高二 · 代数
已知函数 $f(x)=\left|\cos \left(2 x-\frac{\pi}{6}\right)-\cos \left(2 x-\frac{\pi}{2}\right)\right|$, 给出下列四个结论:

(1) $f(x)$ 的值域是 $[0,1]$;

(2) $f(x)$ 是以 $\frac{\pi}{2}$ 为最小正周期的周期函数;
(3) $f(x)$ 在 $[0,2 \pi]$ 上有 4 个零点;

(4) $f(x)$ 在区间 $\left[\frac{\pi}{6}, \frac{2 \pi}{3}\right]$ 上单调递增.

其中所有正确结论的编号是
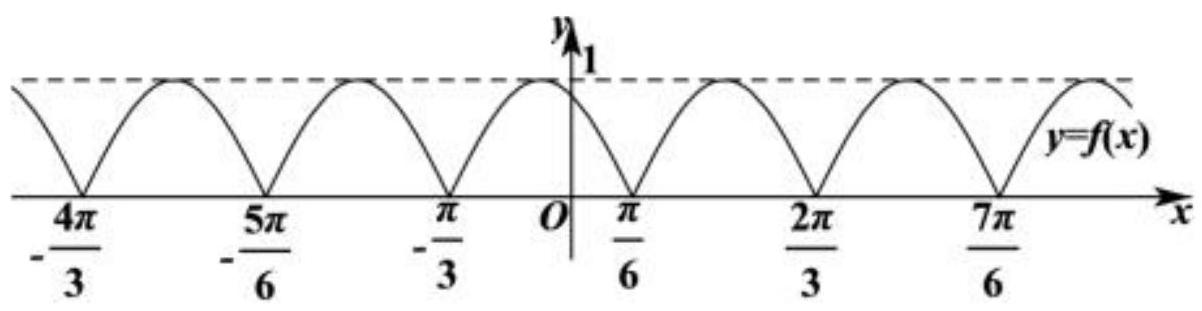
答案: (1)(2)(3)
解析: 因为 $f(x)=\left|\cos \left(2 x-\frac{\pi}{6}\right)-\cos \left(2 x-\frac{\pi}{2}\right)\right|=\left|\frac{\sqrt{3}}{2} \cos 2 x+\frac{1}{2} \sin 2 x-\sin 2 x\right|$

$=\left|\frac{\sqrt{3}}{2} \cos 2 x-\frac{1}{2} \sin 2 x\right|=\left|\cos \left(2 x+\frac{\pi}{6}\right)\right|$

对于(1), $\because-1 \leq \cos \left(2 x+\frac{\pi}{6}\right) \leq 1$, 则 $f(x)=\left|\cos \left(2 x+\frac{\pi}{6}\right)\right| \in[0,1]$, (1)正确;

对于(2), $\because f\left(x+\frac{\pi}{2}\right)=\left|\cos \left[2 \times\left(x+\frac{\pi}{2}\right)+\frac{\pi}{6}\right]\right|=\left|-\cos \left(2 x+\frac{\pi}{6}\right)\right|=\left|\cos \left(2 x+\frac{\pi}{6}\right)\right|$

$=f(x)$,

作出函数 $f(x)$ 的大致图象, 如图所示.

由图可知, 函数 $f(x)$ 的最小正周期为 $\frac{\pi}{2}$, (2)正确;

对于(3), 当 $x \in[0,2 \pi]$ 时, $2 x+\frac{\pi}{6} \in\left[\frac{\pi}{6}, \frac{25 \pi}{6}\right]$,

由 $f(x)=\left|\cos \left(2 x+\frac{\pi}{6}\right)\right|=0$, 可得 $2 x+\frac{\pi}{6}=\frac{\pi}{2}+k \pi(k \in \mathbf{Z})$ ，

可得 $x=\frac{\pi}{6}+\frac{k \pi}{2}(k \in \mathbf{Z})$,

分别令 $k=0 、 1 、 2 、 3$, 可得 $x=\frac{\pi}{6} 、 \frac{2 \pi}{3} 、 \frac{7 \pi}{6} 、 \frac{5 \pi}{3}$,

所以, 函数 $f(x)$ 在在 $[0,2 \pi]$ 上有 4 个零点, (3)正确;

对于(4), 当 $x \in\left[\frac{\pi}{6}, \frac{2 \pi}{3}\right]$ 时, $2 x+\frac{\pi}{6} \in\left[\frac{\pi}{2}, \frac{3 \pi}{2}\right]$,

则 $f(x)=\left|\cos \left(2 x+\frac{\pi}{6}\right)\right|=-\cos \left(2 x+\frac{\pi}{6}\right)$,

所以，函数 $f(x)$ 在区间 $\left[\frac{\pi}{6}, \frac{2 \pi}{3}\right]$ 上不单调, (4)错误,
故答案为(1)(2)(3).